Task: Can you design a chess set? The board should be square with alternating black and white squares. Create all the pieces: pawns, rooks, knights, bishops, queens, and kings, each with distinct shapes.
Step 4508:
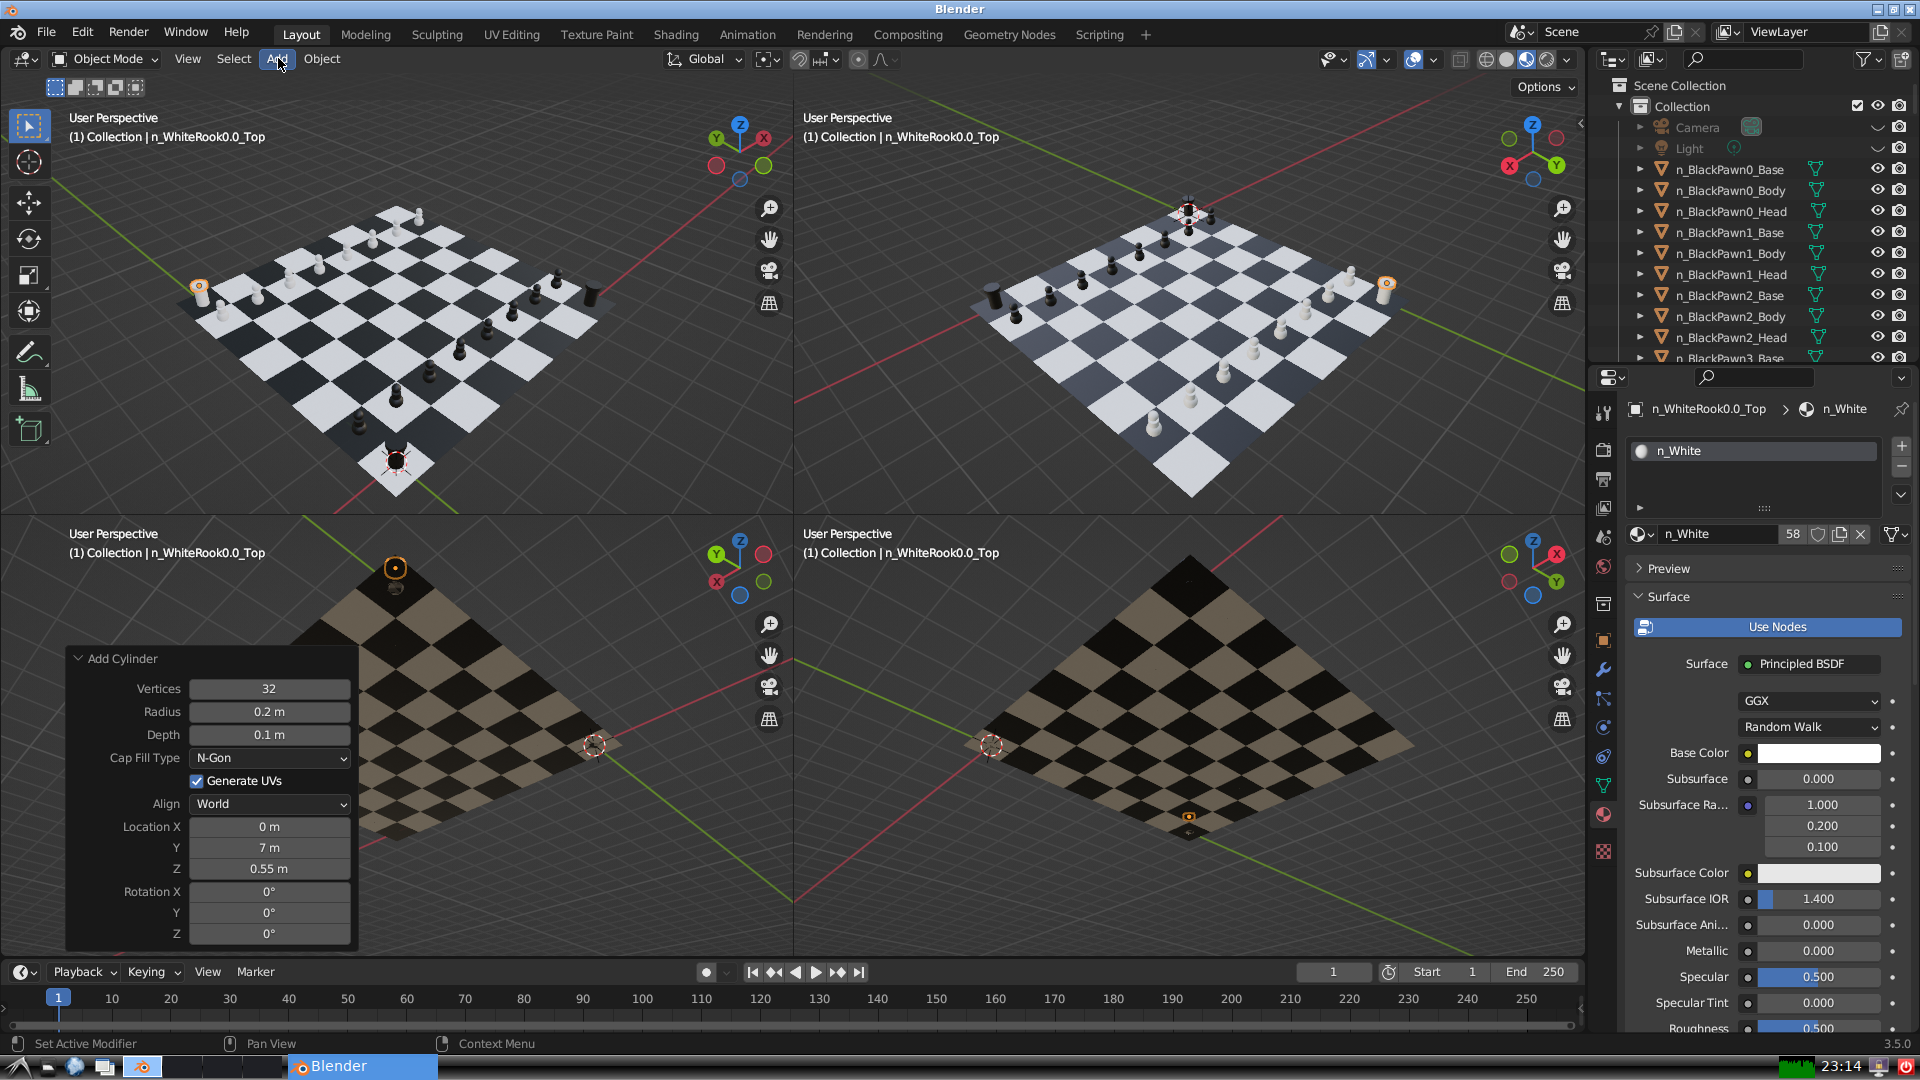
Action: click: no